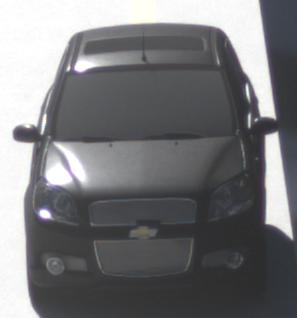
Make: Chevrolet
Model: Aveo 1.2
Detailed model: Aveo
Model produced from: 2008/06
Model produced until: 2011/01
Doors: 3
Color: black
Road condition: dry road
Daytime: morning or afternoon
Contrast: high contrast